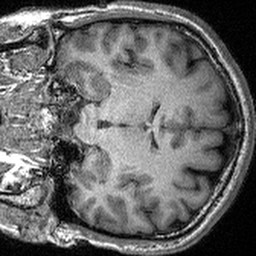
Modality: T1w
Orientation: coronal
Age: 26
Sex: male
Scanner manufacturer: siemens
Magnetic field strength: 3 T
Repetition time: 2.3 s
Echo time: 0.00298 s